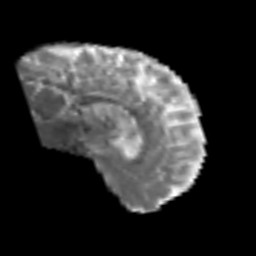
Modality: MD
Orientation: sagittal
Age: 50
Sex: male
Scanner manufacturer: siemens
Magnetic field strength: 3 T
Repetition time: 6.1 s
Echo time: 0.101 s